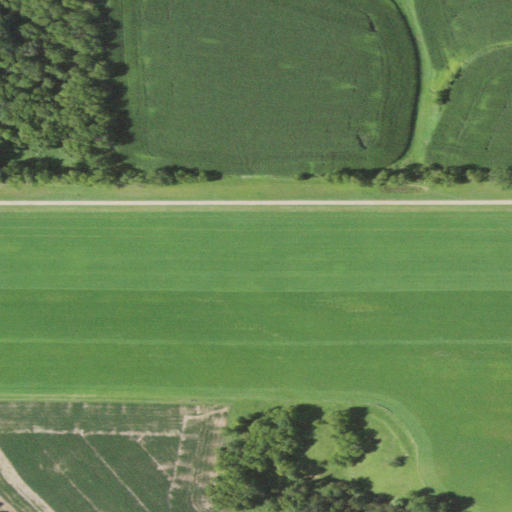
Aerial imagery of ridge(s) in Minnesota named Oak Ridge containing cultivated crops, deciduous forest, mixed forest, pasture, and open development